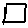
Label: square